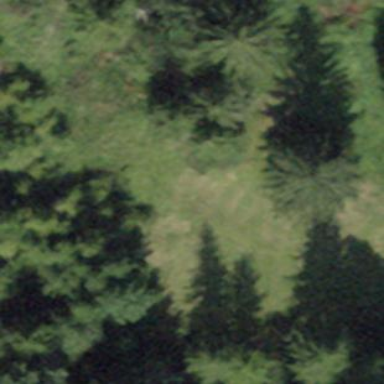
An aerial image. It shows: Forest area.